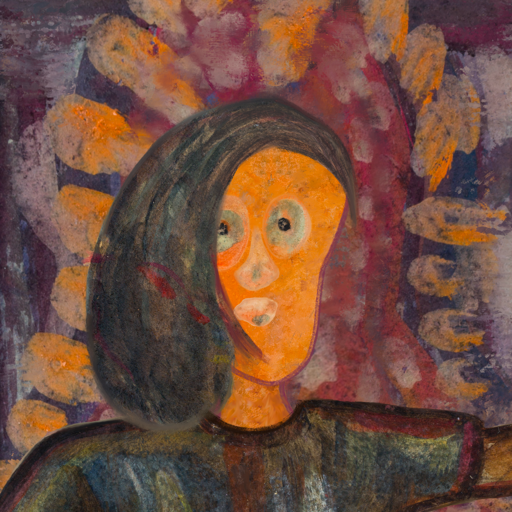
Background: Doll, Head And Neck Front: Hypocrite, Face Front: Childish, Bust: Mosgoul, Hair Front: Gypsy_Mother, Head Accessory: Blank, Second Necklace: Blank, Necklace: Blank, Baby: Blank